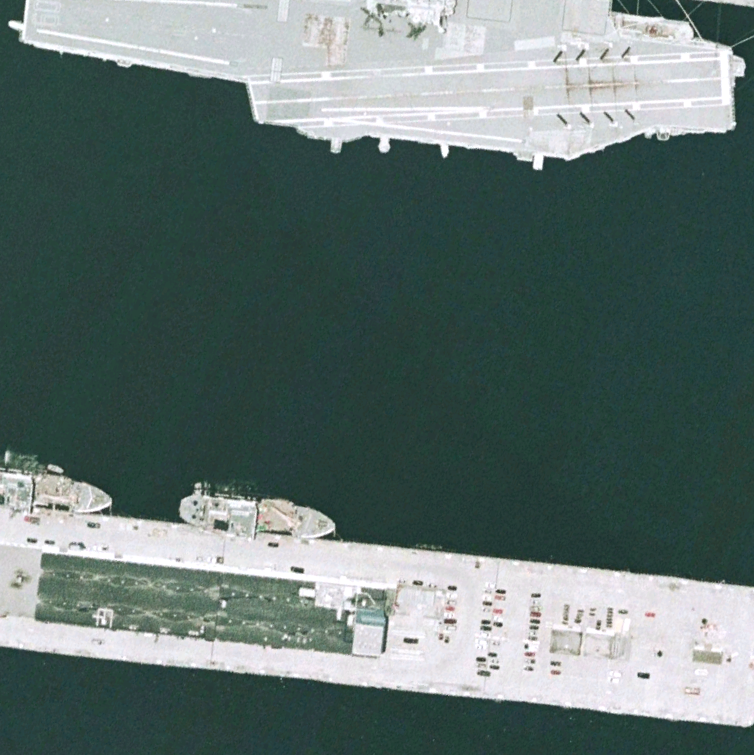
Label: aircraft_carrier